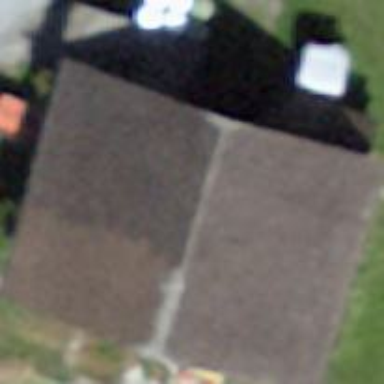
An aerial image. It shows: Barn.